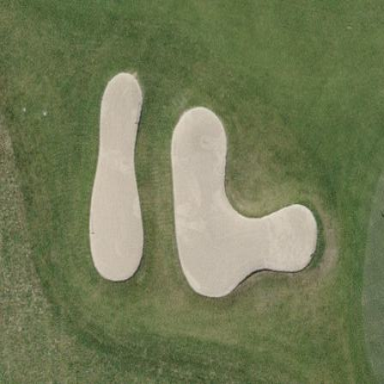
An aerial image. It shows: Golf bunker filled with sandy terrain.